Question: Let me start by confirming that this isn't a duplicate (in that the answers posted there didn't fix my problem). <URL> is essentially my exact problem: Capybara can't find the form fields in the Stripe modal to fill them in.
Here's my Capybara spec:
'''
describe 'checkout', type: :feature, js: true do
it 'checks out correctly' do
visit '/'
page.should have_content 'Amount: $20.00'
page.find('#button-two').click_button 'Pay with Card'
Capybara.within_frame 'stripe_checkout_app' do
fill_in 'Email', with: 'example@example.com'
fill_in 'Name', with: 'Nick Cox'
fill_in 'Street', with: '123 Anywhere St.'
fill_in 'ZIP', with: '98117'
fill_in 'City', with: 'Seattle'
click_button 'Payment Info'
fill_in 'Card number', with: '4242424242424242' #test card number
fill_in 'MM/YY', with: '02/22'
fill_in 'CVC', with: '222'
click_button 'Pay'
end
page.should have_content 'Thanks'
end
end
'''
The text in that spec is my most recent attempt. 'Unable to find field "Email"'.
## What I've tried
- <URL> do''Unable to find css ".panel"'- 'sleep 3''Unable to find css ".panel"'- 'find''page.find''within''find'
##
'''
Capybara.within_frame 'stripe_checkout_app' do
page.find('.panel') do
fill_in 'Email', with: 'example@example.com'
...
end
end
'''
I've also tried this with poltergeist.
What's maddening about this is that I've changed the Capybara driver from poltergeist back to selenium/Firefox and I can physically see the driver opening the page, clicking the button and bringing up the modal.
Any thoughts on how to get Capybara to interact with this form?
## Edit
I also tried sticking a 'binding.pry' in there and debugging with the <URL>:

So that '<div class="emailInput">' is clearly in there, but 'page.has_selector?('.emailInput')' returns false in the pry console.
<URL> is a GitHub gist of what happens when I print 'page.html' from the pry binding as the next line after 'Capybara.within_frame 'stripe_checkout_app' do'. As you can see, there are no inputs or anything to work with in the markup that Capybara sees.
## Update
Here is the markup for the form that contains the JS that executes the modal. (Markup is in haml).
'''
%form{ action: "/charge?amount=1400", method: 'post', class: 'payment', id: 'fourteen' }
%article
%label.amount
%span Amount: $14.00
.stripejs#button-one
%script{ src: 'https://checkout.stripe.com/checkout.js', class:'stripe-button', :'data-key' => settings.publishable_key, :'data-name' => 'Slow Coffee', :'data-description' => '2 8oz. bags (2/month)', :'data-shipping-address' => true }
'''
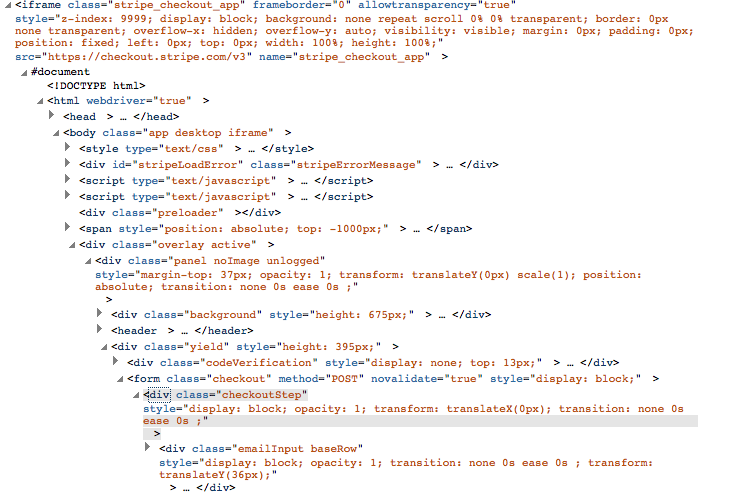
Answer: I can't reproduce this issue against <URL>.
'''
require "capybara"
sess = Capybara::Session.new(:selenium)
sess.visit("https://stripe.com/docs/checkout")
sess.click_button('Pay with Card')
sess.within_frame('stripe_checkout_app') do
sess.fill_in 'Email', with: 'test@example.com' # it's visible that field becomes filled in
sleep 3 # just to inspect that manually
end
'''
The issue described by you is because there are two iframes with name 'stripe_checkout_app'. 'within_frame' finds the first of them that doesn't contain billing fields. To find second iframe you can do e.g.:
'''
stripe_iframe = all('iframe[name=stripe_checkout_app]').last
within_frame stripe_iframe do
# your code here
end
'''